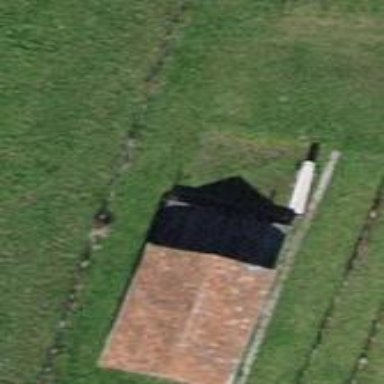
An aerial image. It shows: Hut.